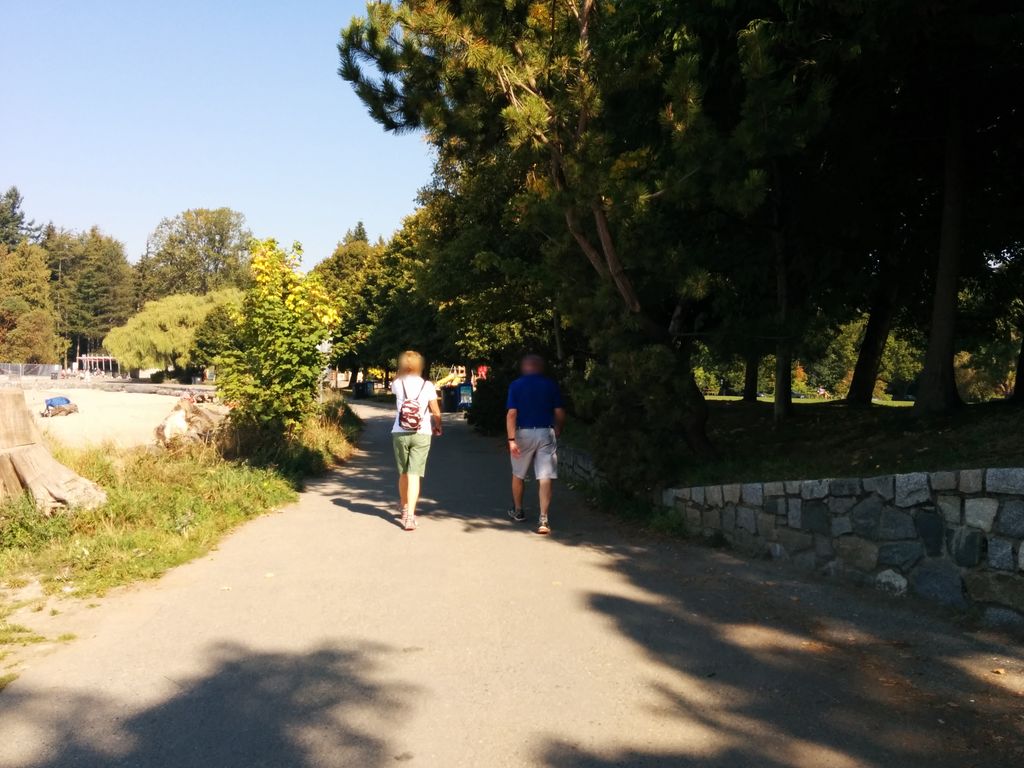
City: vancouver